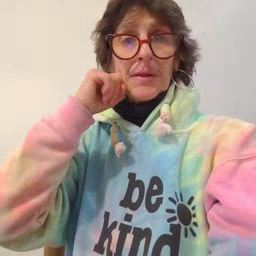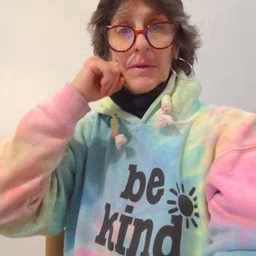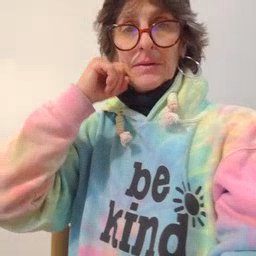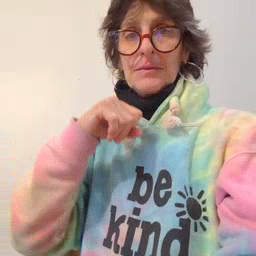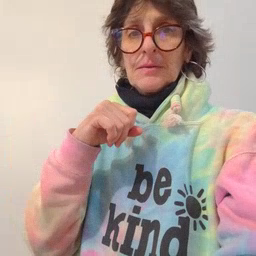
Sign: apple